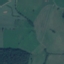
Land use / land cover class: Pasture